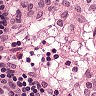
Metastatic tissue present: no